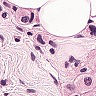
Metastatic tissue present: yes